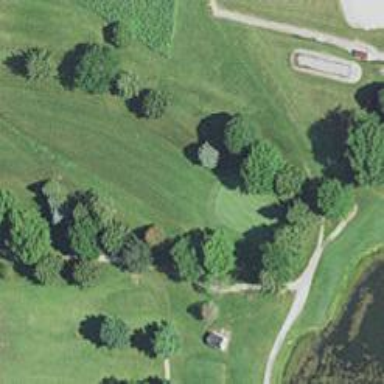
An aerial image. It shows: View of golf hole.